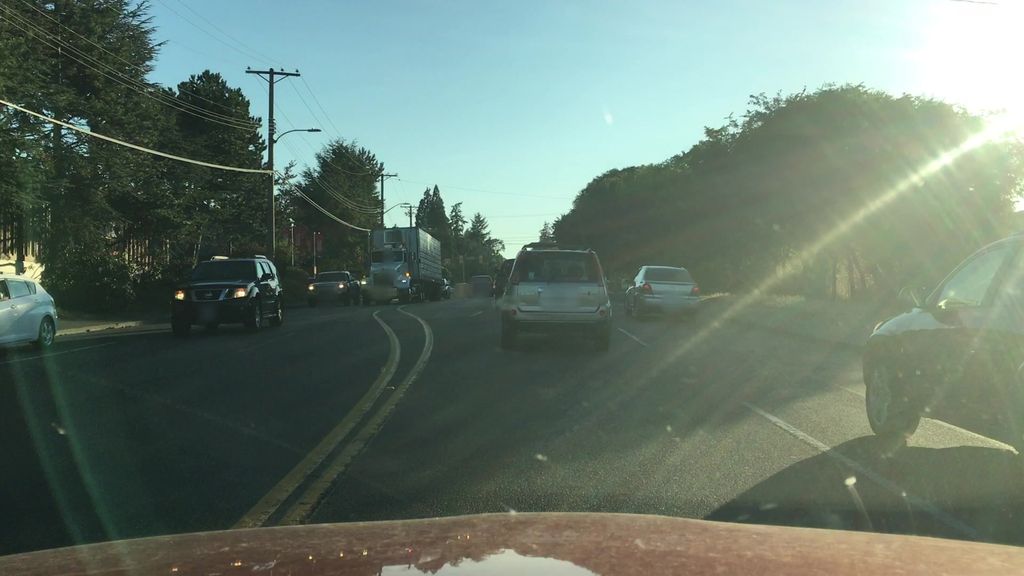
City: victoria